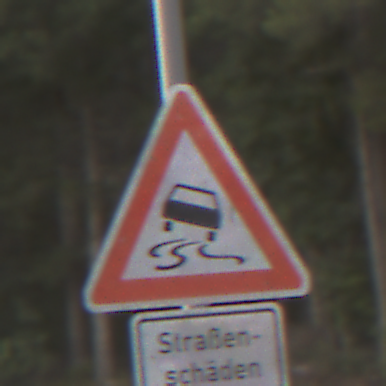
Verkehrszeichen: SchleuderOderRutschgefahr
Zusatzzeichen unten: HinweiseAufGefahrenDurchVerbaleAngabe3
Umgebung: Outdoor, Nature
Tageszeit: SunriseSunset
Wetter: Clear
Licht: Natural
Jahreszeit: NotSpecified
Kontrast: LowContrast